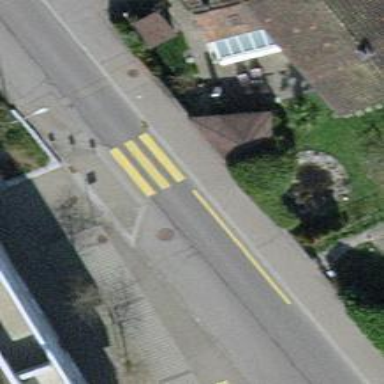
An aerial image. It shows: Marked crossing on the road.